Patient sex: M
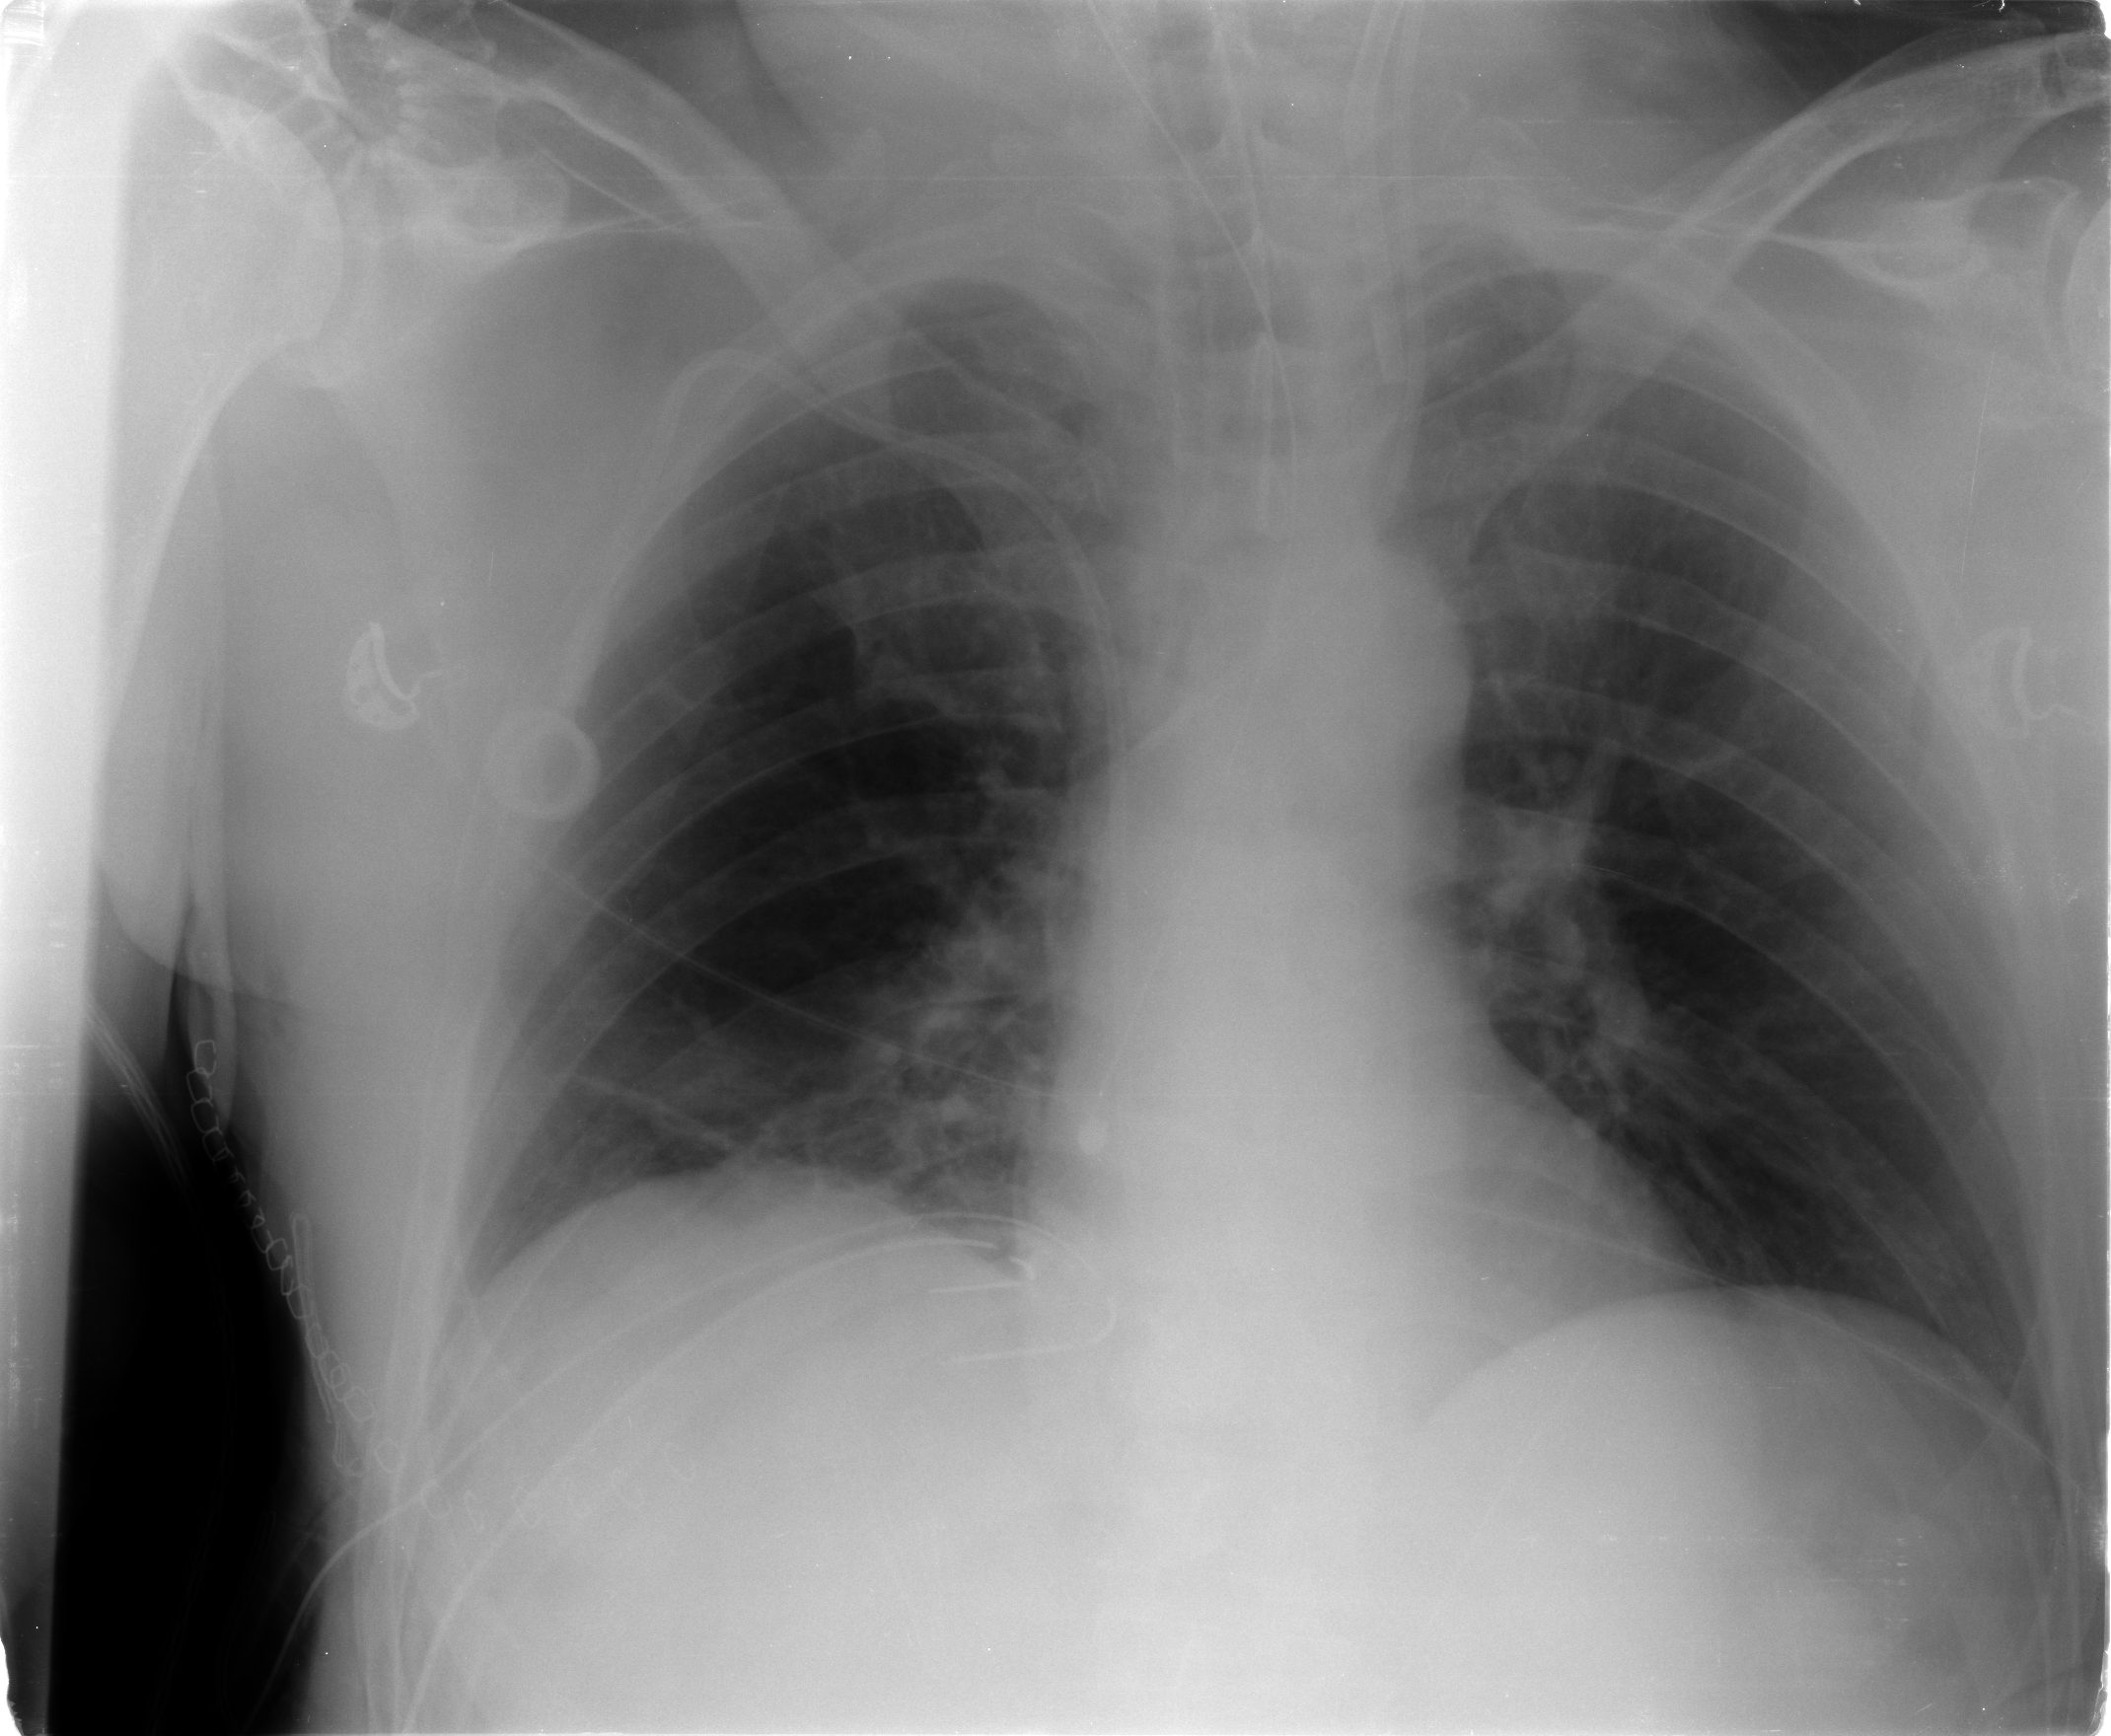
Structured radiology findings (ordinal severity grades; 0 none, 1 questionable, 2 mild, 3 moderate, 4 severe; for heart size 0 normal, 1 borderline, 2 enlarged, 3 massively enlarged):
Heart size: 0
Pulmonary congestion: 0
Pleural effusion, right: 0
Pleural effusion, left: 0
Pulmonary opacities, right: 0
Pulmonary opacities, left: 0
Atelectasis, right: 2
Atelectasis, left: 0